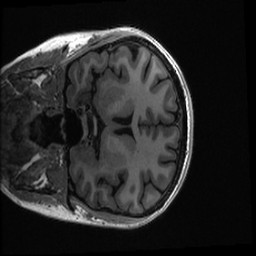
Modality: T1w
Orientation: coronal
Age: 24
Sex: female